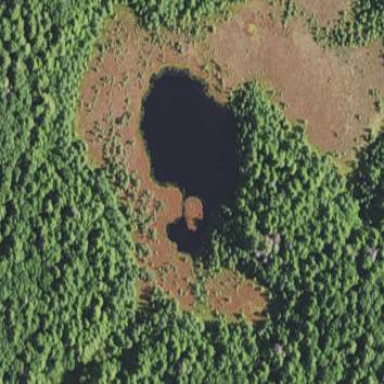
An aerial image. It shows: Serene pond surrounded by nature.